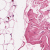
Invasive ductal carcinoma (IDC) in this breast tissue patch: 0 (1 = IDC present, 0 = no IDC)